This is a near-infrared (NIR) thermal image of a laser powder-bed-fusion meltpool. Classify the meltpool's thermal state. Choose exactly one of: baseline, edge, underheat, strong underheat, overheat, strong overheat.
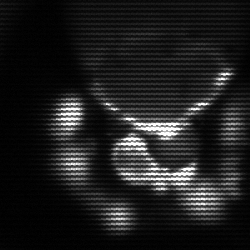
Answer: edge